Field crop: maize
Growth stage: 1
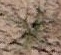
Species: salsola